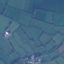
Land use / land cover: Pasture